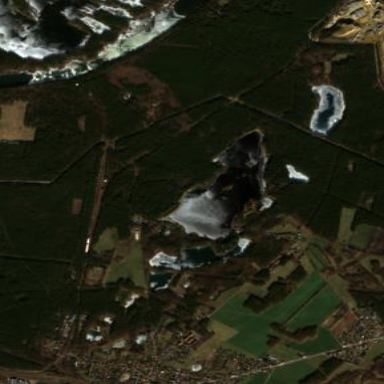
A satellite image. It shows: Pond with natural water.